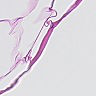
Metastatic tissue present: no